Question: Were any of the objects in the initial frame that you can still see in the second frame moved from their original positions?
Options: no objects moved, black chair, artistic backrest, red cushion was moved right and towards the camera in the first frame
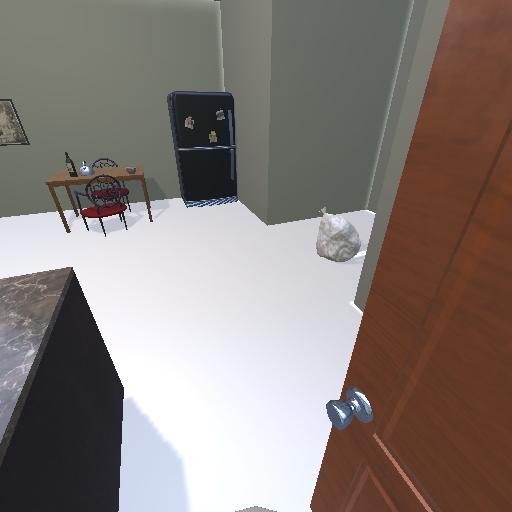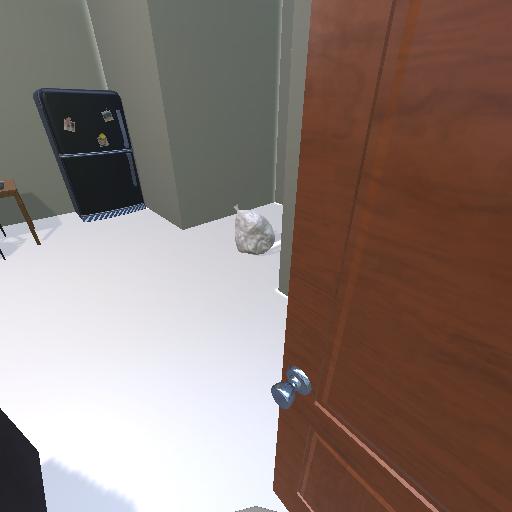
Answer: no objects moved